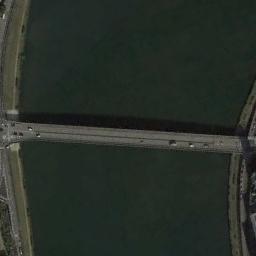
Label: bridge